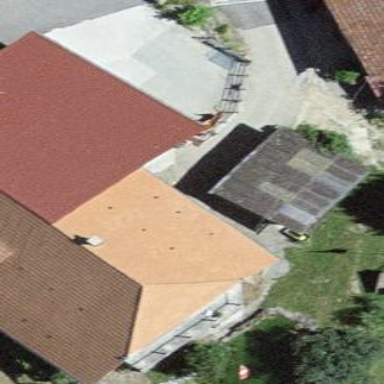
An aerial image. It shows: View of roof of building.